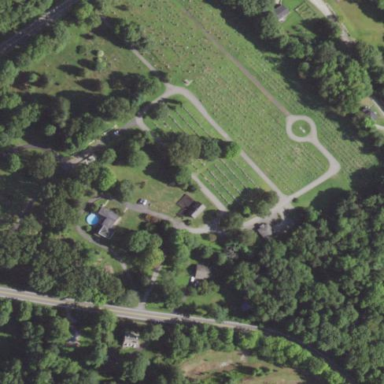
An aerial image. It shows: Cemetery.